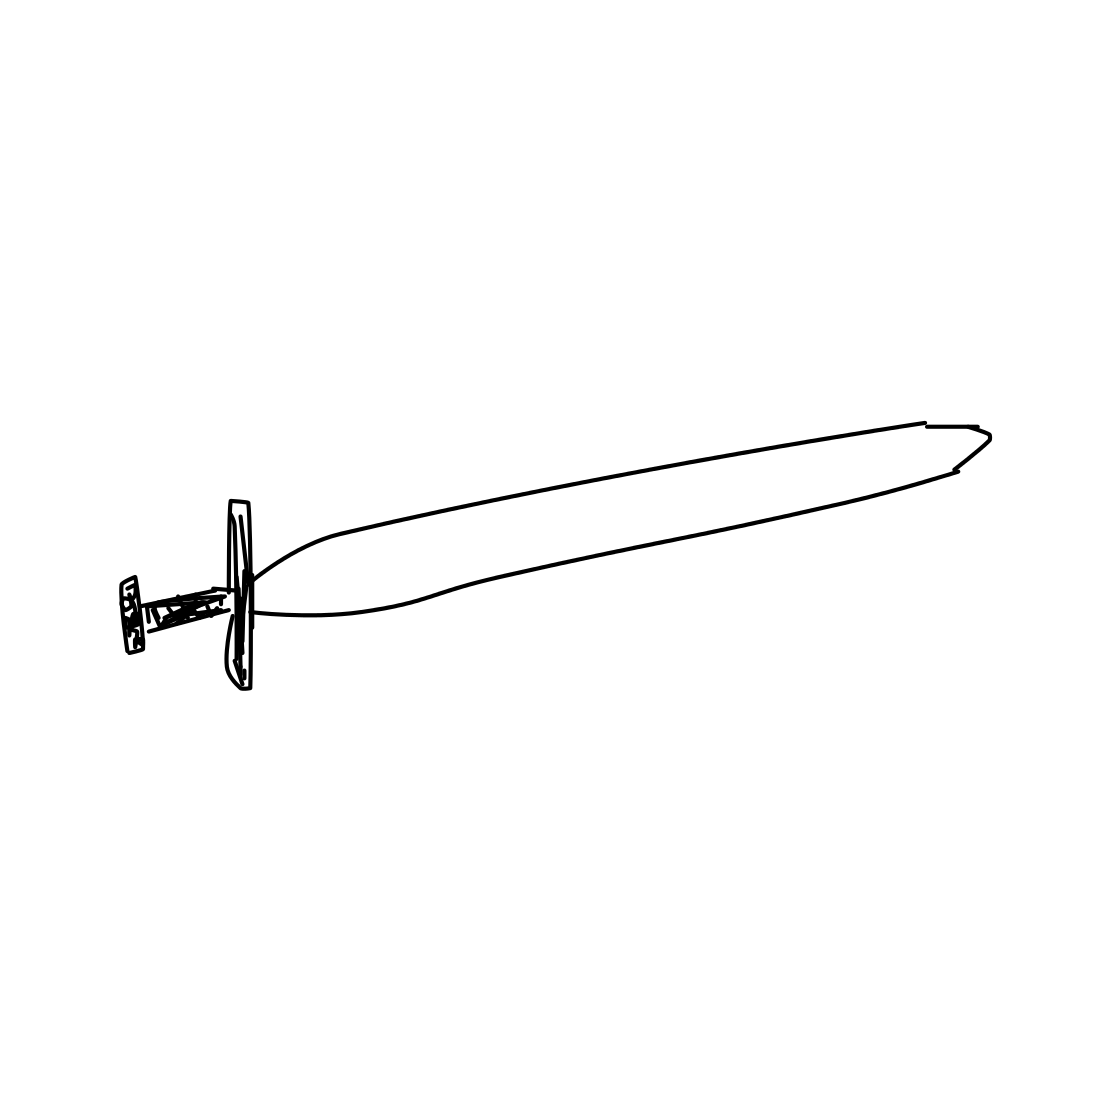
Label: sword